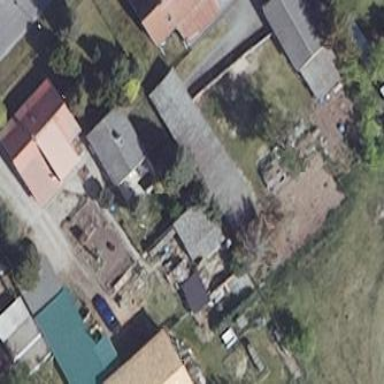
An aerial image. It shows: Shed building.